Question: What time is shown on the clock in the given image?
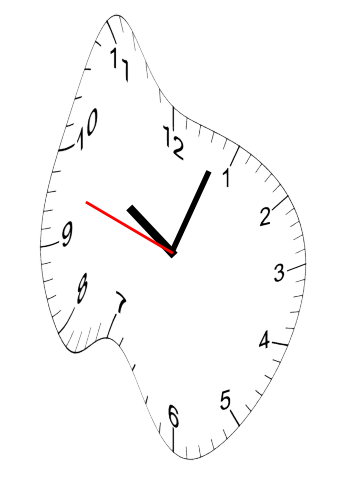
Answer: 10:03:48